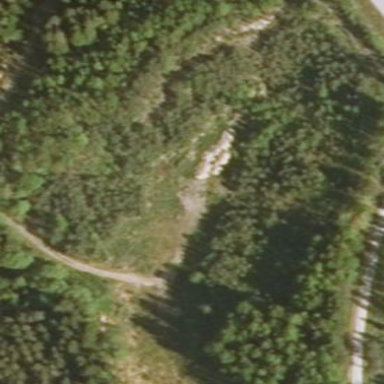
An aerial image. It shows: Quarry area.